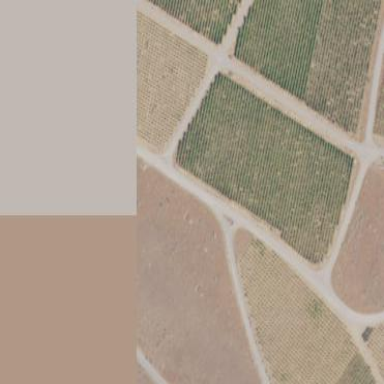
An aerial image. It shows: Vineyard with grape crops.